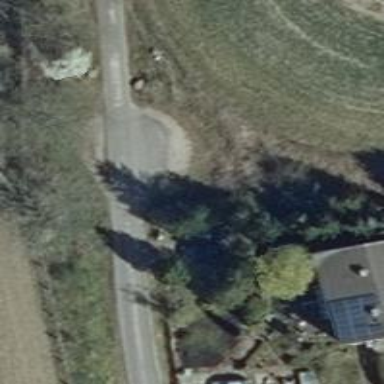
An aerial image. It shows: Passing place on the road.